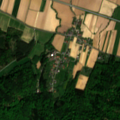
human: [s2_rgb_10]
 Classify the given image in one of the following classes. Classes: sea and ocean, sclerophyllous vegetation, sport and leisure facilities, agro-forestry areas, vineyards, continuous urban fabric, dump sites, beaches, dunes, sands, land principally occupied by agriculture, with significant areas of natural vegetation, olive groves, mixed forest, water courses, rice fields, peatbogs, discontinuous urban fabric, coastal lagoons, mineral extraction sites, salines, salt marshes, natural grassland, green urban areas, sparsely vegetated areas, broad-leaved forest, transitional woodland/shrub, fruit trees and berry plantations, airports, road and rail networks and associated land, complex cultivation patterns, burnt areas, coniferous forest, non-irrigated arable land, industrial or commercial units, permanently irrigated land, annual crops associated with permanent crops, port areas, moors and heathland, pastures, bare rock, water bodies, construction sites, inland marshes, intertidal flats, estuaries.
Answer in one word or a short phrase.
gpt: non-irrigated arable land, complex cultivation patterns, broad-leaved forest